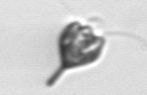
Label: Pyramimonas_longicauda